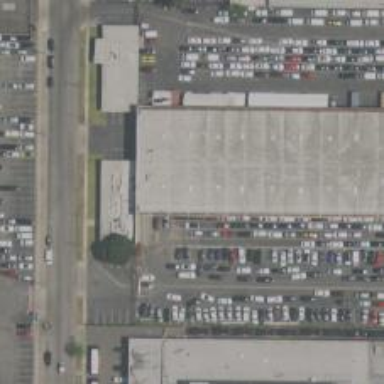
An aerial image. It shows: Commercial building.